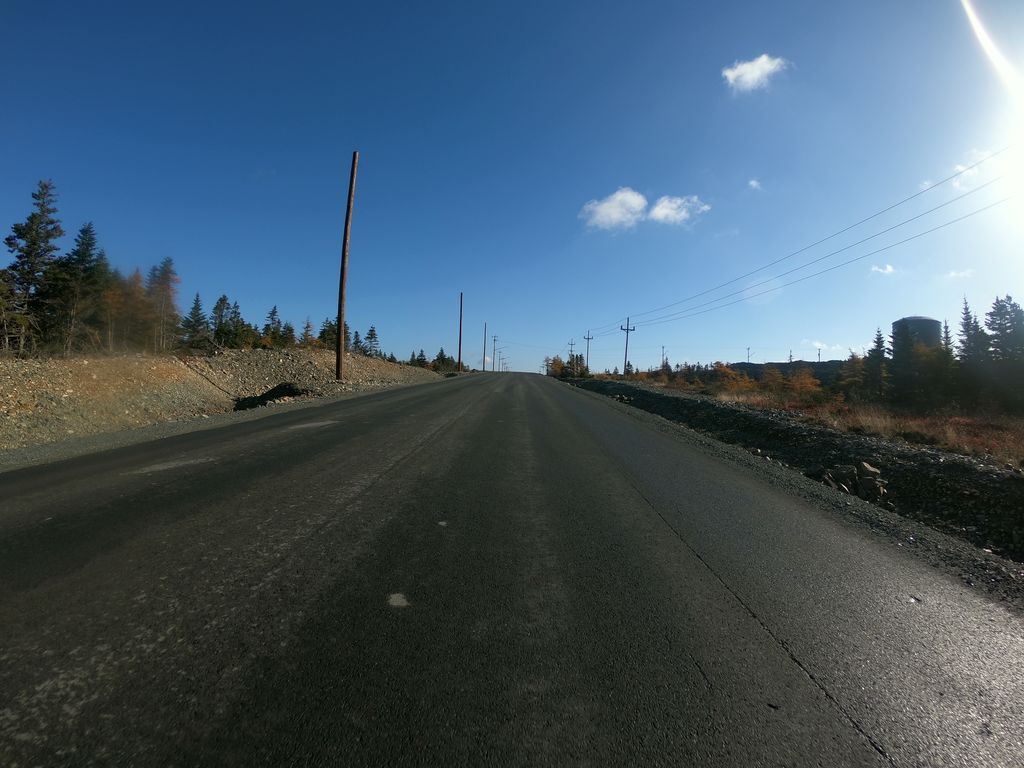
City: st_johns